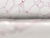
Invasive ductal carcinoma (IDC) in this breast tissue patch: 0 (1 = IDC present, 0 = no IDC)